Question: I want to make a program, the output like

I am confused concerning 'for n' looping, my code right now looks like this
'''
def menu(n):
return append(n, 0, 0)
def append(n, parent, label):
if n == 0:
return 1
elif n > 0:
id = (n-n)+1
parent = input("parent :")
label = input("label :")
print(id)
print(parent)
print(label)
menu(n-1)
menu(
int(input())
)
'''
Can anyone help me how to make output using n input?
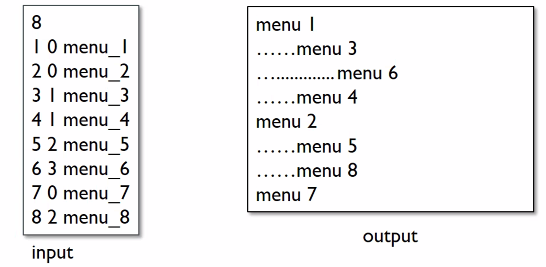
Answer: Here is a demo reading the lines from a list in the code. Presumably, you can figure out how to read from a file instead.
'''
lines = [
'8',
'1 0 menu_1',
'2 0 menu_2',
'3 1 menu_3',
'4 1 menu_4',
'5 2 menu_5',
'6 3 menu_6',
'7 0 menu_7',
'8 2 menu_8',
]
toplevel = []
index = {}
for line in lines[1:]:
idx, parent, name = line.strip().split()
new = [name, []]
index[idx] = new
if parent == '0':
toplevel.append( new )
else:
pitem = index[parent]
pitem[1].append( new )
def print_menu( level, items ):
for item in items:
print( ' '*level*4 + item[0] )
print_menu( level+1, item[1] )
print_menu( 0, toplevel )
'''
Output:
'''
[timr@Tims-Pro:~/src]$ python x.py
menu_1
menu_3
menu_6
menu_4
menu_2
menu_5
menu_8
menu_7
[timr@Tims-Pro:~/src]$
'''